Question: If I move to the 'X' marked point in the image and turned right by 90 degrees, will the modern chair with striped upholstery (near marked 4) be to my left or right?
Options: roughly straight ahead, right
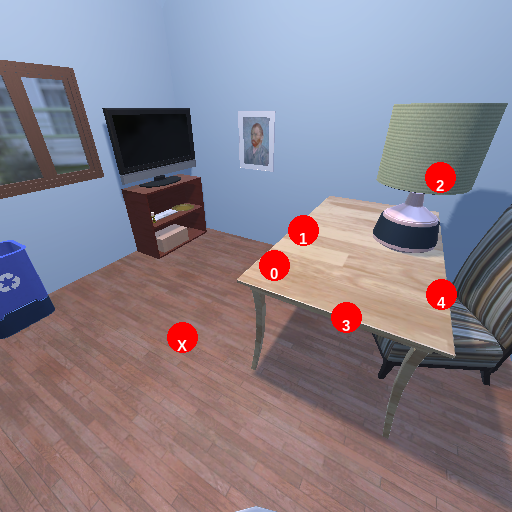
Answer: roughly straight ahead